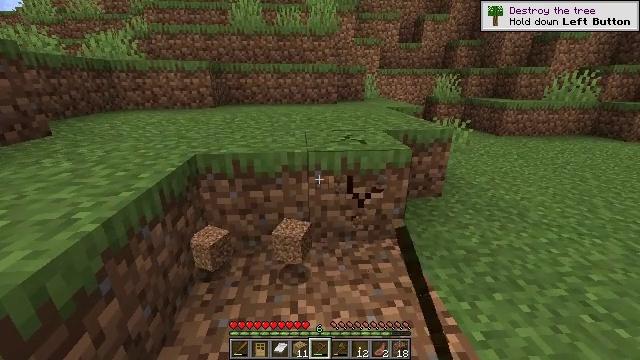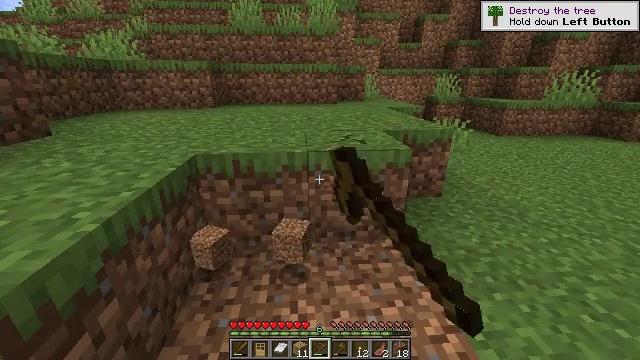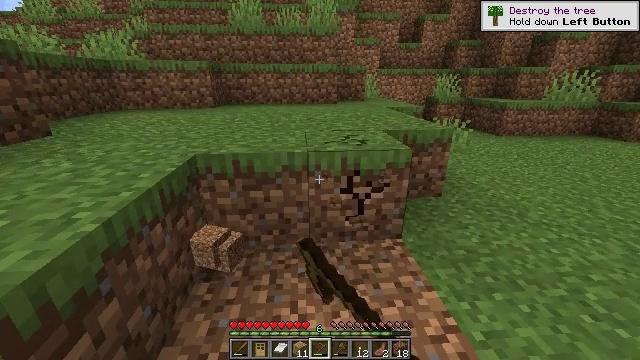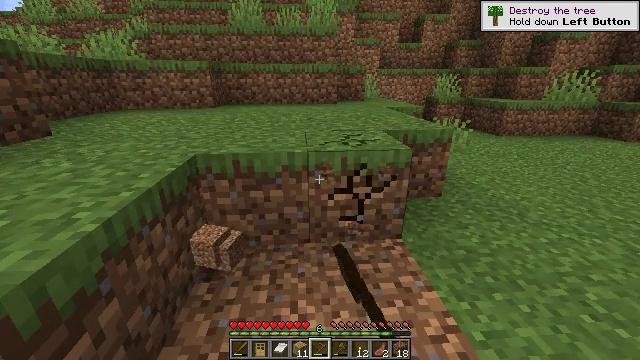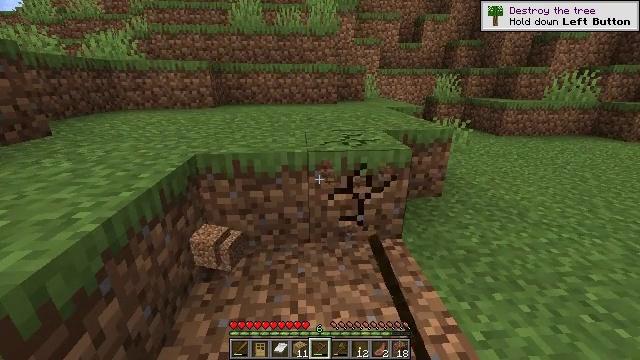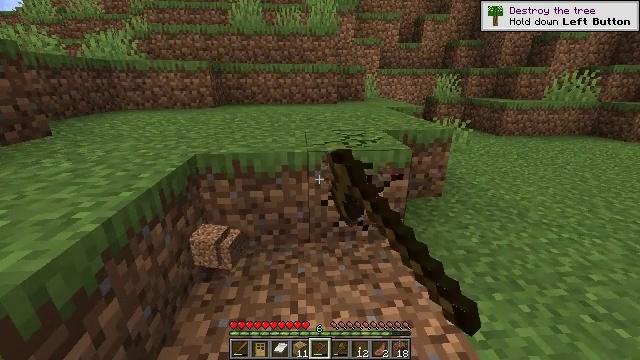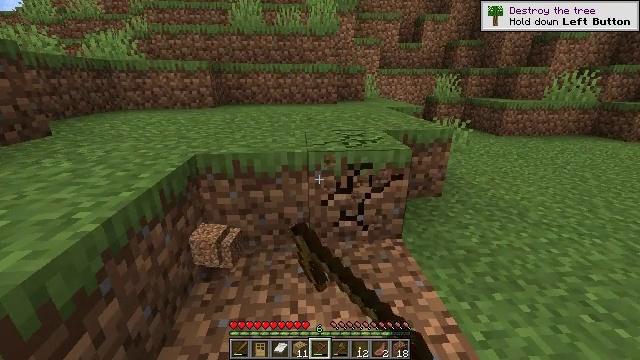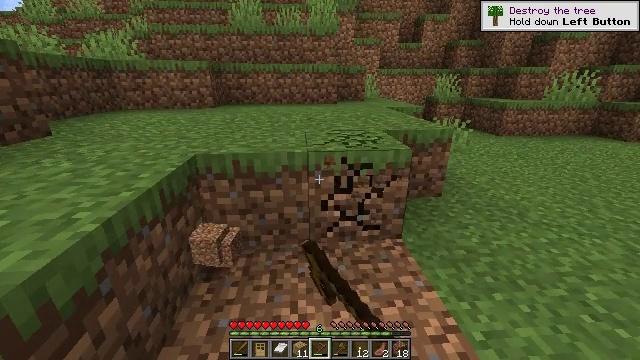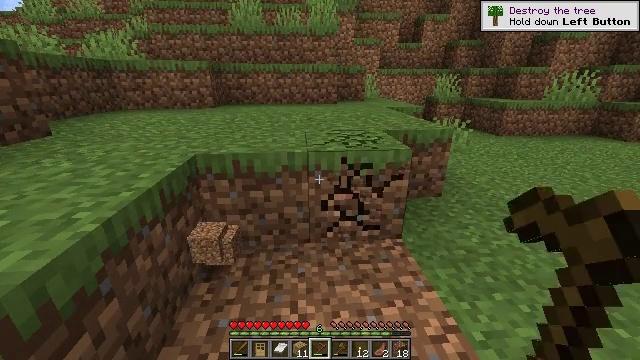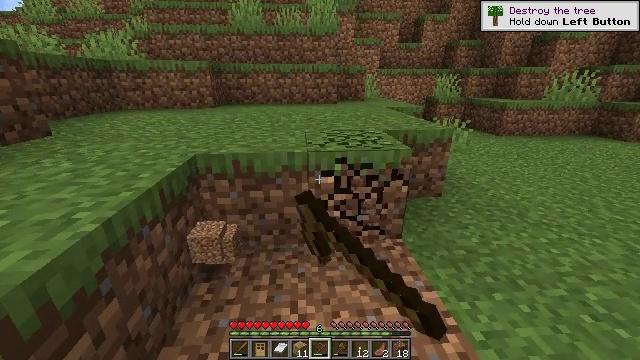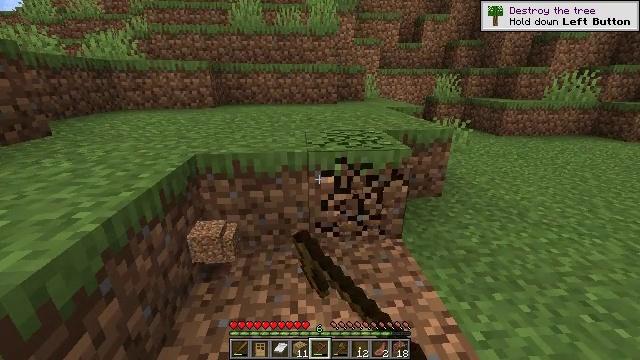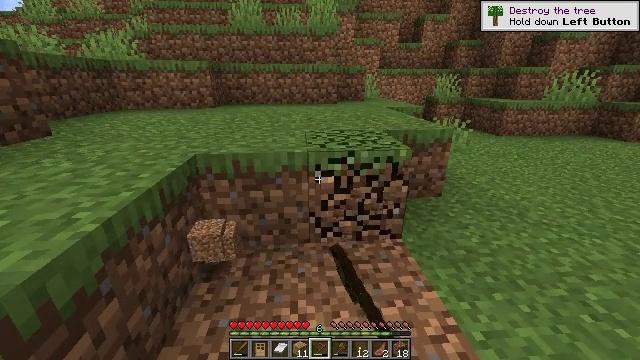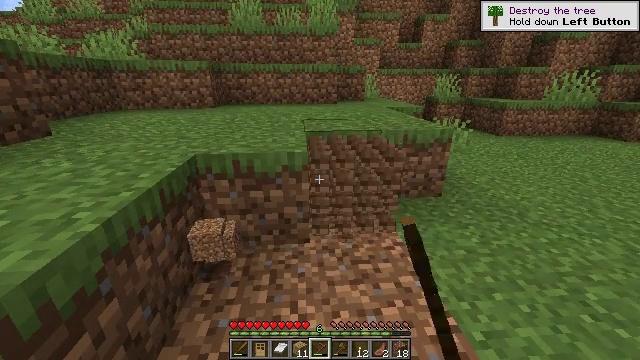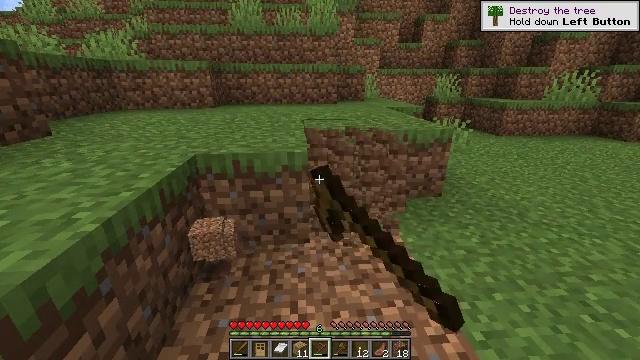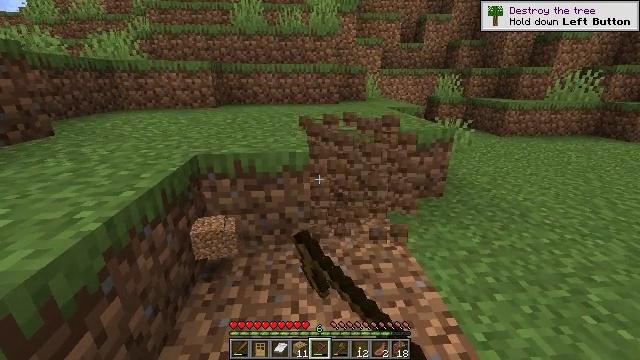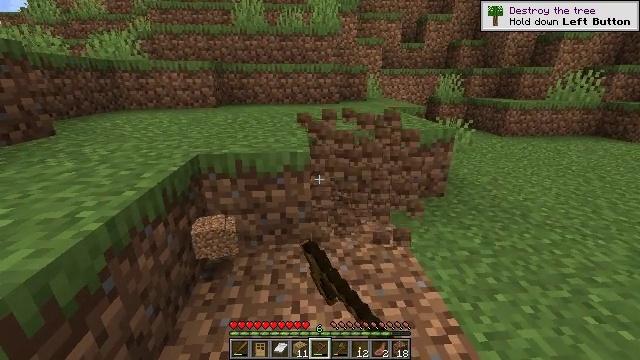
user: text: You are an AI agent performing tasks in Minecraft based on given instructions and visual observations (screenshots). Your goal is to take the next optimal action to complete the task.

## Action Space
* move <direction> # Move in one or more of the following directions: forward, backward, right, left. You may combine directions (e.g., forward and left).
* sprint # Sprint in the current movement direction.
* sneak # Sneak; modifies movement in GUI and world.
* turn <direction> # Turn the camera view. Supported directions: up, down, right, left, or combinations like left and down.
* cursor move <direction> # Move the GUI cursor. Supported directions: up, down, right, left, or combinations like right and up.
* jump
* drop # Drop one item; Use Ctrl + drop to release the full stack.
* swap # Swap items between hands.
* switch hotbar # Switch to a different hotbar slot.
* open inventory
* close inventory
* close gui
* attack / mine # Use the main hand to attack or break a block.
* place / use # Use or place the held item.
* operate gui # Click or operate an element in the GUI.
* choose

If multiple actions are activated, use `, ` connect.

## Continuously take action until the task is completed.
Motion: motion action
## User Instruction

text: Harvest grass block to clear the area.
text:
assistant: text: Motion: attack / mine
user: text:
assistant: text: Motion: attack / mine
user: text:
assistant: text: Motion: attack / mine
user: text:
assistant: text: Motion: attack / mine
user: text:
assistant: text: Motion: attack / mine
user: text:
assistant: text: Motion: attack / mine
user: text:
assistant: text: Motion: attack / mine
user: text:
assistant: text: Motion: attack / mine
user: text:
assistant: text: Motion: attack / mine
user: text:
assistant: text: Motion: attack / mine
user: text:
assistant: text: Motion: attack / mine
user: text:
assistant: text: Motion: attack / mine
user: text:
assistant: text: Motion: attack / mine
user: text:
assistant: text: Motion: attack / mine
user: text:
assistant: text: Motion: attack / mine
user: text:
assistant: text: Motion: turn left, attack / mine
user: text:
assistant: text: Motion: attack / mine
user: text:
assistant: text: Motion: turn left, attack / mine
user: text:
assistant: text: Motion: turn left, attack / mine
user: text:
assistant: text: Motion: attack / mine
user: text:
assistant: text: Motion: attack / mine
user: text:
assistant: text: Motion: attack / mine
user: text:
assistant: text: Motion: attack / mine
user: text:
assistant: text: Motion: attack / mine
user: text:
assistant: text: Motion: attack / mine
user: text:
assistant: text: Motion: attack / mine
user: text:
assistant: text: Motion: attack / mine
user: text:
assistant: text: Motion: attack / mine
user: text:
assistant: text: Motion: attack / mine
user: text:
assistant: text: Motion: attack / mine